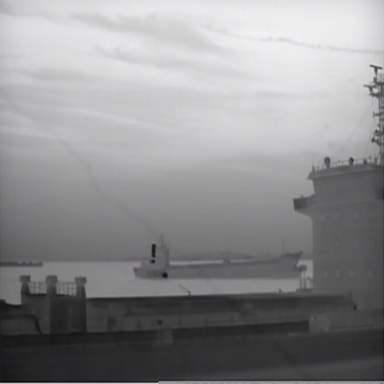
There are three liners in the infrared image.